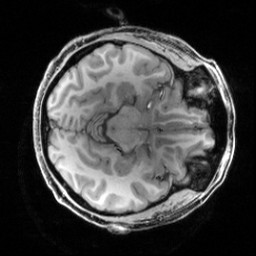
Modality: T1w
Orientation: axial
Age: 30
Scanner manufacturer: siemens
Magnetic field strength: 3 T
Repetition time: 2.5 s
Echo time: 0.00444 s